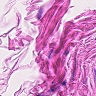
Metastatic tissue present: no